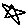
Label: star